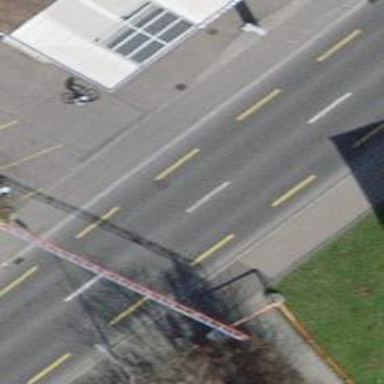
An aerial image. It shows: Uncontrolled zebra crossing with markings on the road.